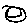
Label: square